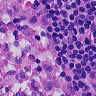
Metastatic tissue present: no